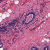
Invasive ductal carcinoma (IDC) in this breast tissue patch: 0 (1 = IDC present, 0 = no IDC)